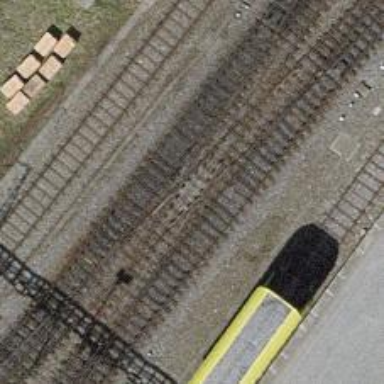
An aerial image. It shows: Single-track railway with electrified contact lines.